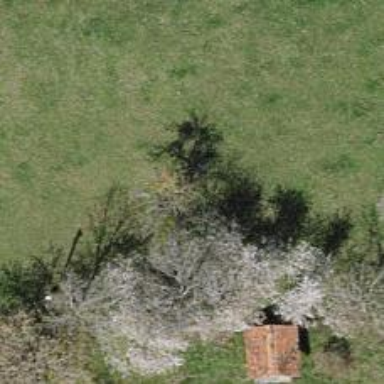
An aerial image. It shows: Single tag "natural: tree."